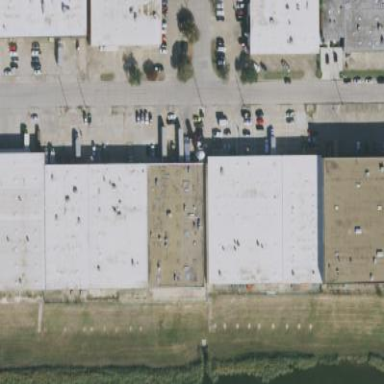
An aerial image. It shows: Commercial building.